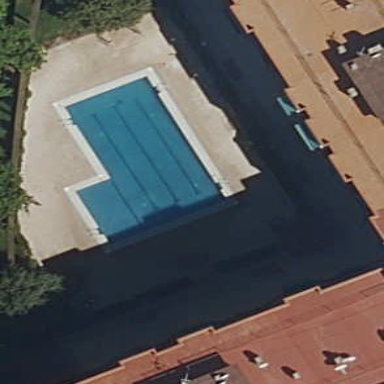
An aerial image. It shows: Swimming pool located in leisure land.